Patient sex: M
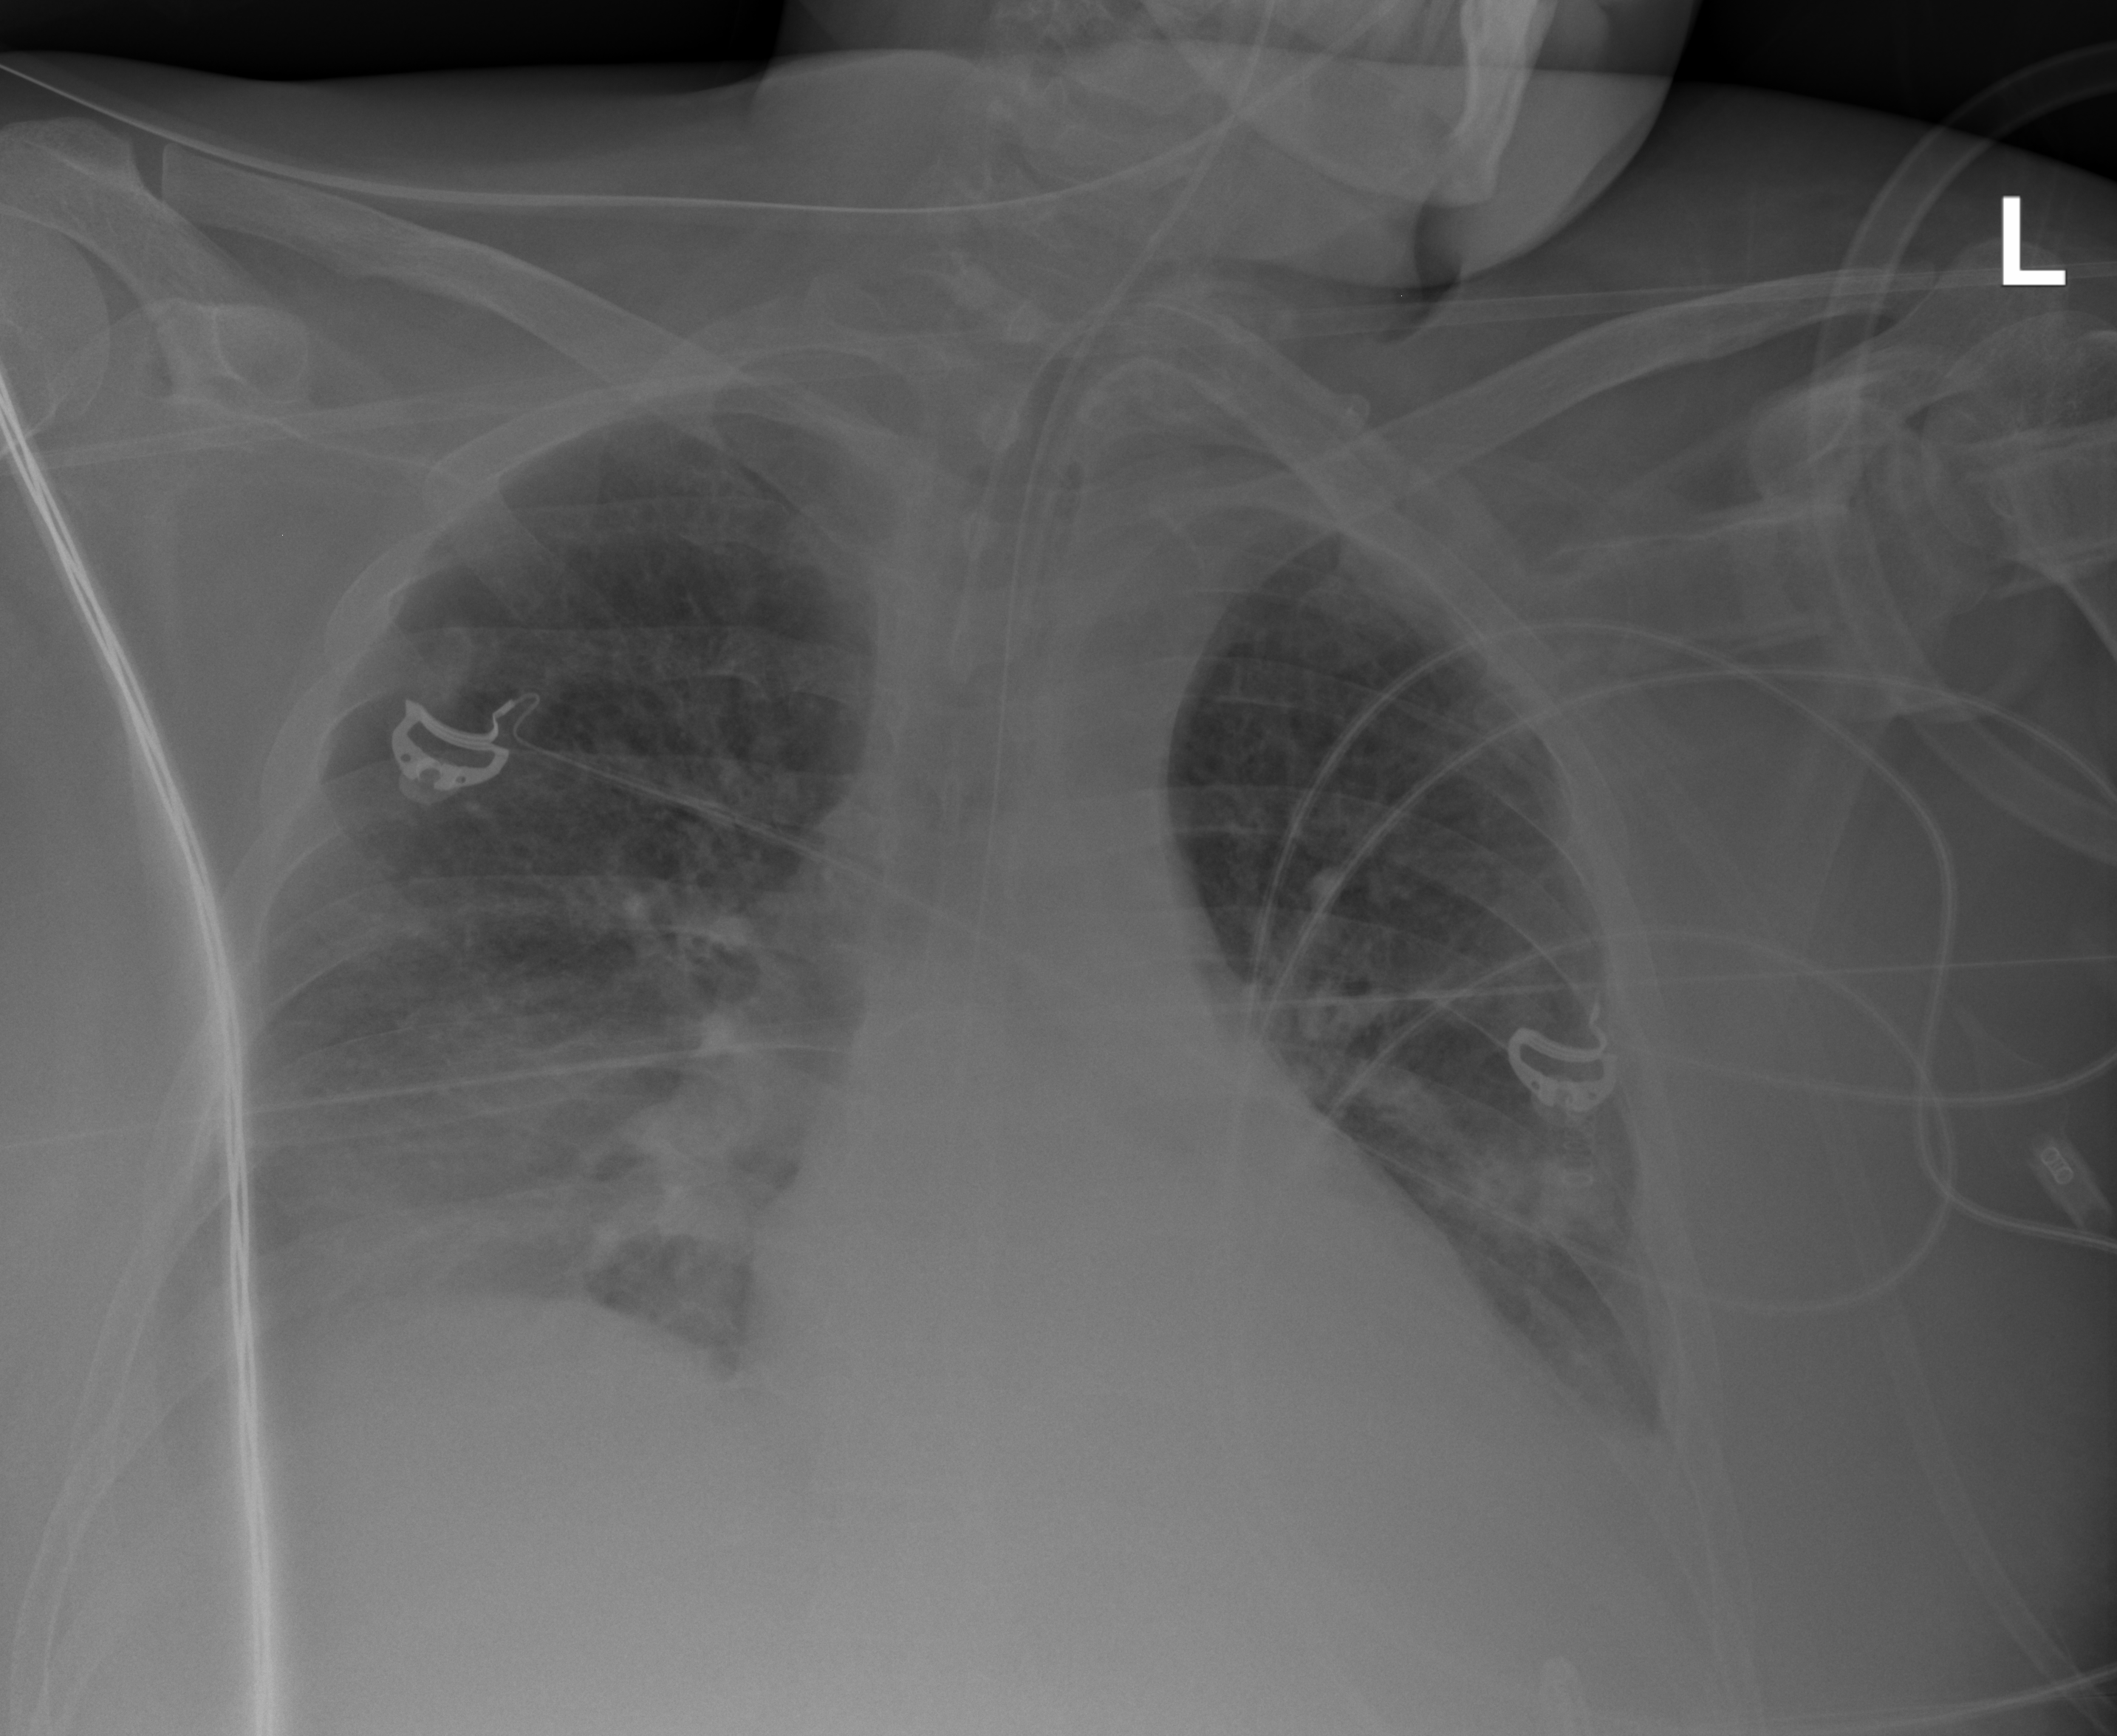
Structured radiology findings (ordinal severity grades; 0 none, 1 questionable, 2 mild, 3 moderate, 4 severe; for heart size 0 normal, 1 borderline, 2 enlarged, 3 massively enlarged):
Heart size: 0
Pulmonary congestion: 2
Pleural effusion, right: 2
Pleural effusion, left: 1
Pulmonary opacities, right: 2
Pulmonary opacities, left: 1
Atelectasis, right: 2
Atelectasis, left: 2